Question: I'm using the auto-generated Django admin for my project. Here's the result:

For the field "Professor", Django automatically generated a drop-down list, but there are at least 1000 elements in it. Therefore I'd like to replace the list by something more user friendly such as the widget used for "Referees", where you basically just type the first letters of the name and the elements appears below.
How can I modify the admin.py or models.py files to get that result?
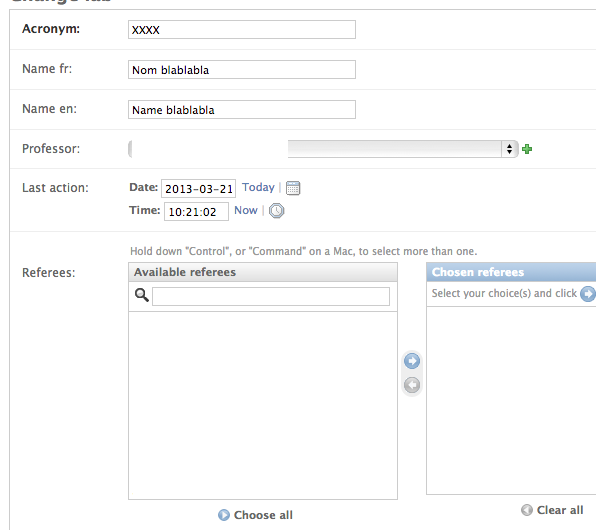
Answer: You can try to add your field to raw_id fields in admin.py:
'''
class YourModelAdmin(admin.ModelAdmin):
raw_id_fields=('professor', )
admin.site.register(YourModel, YourModelAdmin)
'''
For that you would get a pretty search button